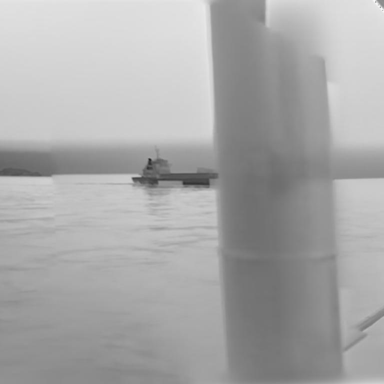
There is a liner in the infrared image.